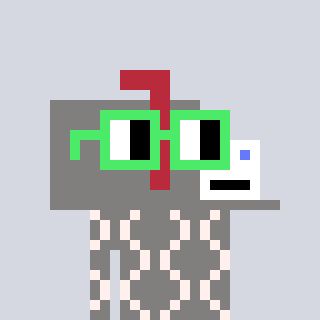
a pixel art character with square light green glasses, a mailbox-shaped head and a bluegrey-colored body on a cool background